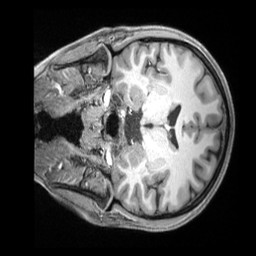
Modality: T1w
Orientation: coronal
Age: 19
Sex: female
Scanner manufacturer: siemens
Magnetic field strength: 3 T
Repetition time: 2.4 s
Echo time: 0.00226 s